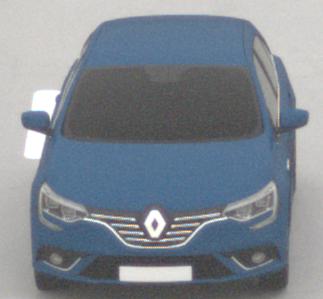
Make: Renault
Model: Mégane ENERGY TCe 100
Detailed model: Mégane (IV)
Model produced from: 2016/03
Model produced until: 2018/08
Doors: 5
Color: blue
Road condition: dry road
Daytime: midday
Contrast: low contrast